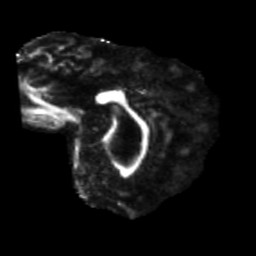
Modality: FA
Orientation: sagittal
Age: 68
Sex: female
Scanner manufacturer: siemens
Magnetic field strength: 3 T
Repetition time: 5.25 s
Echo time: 0.08 s